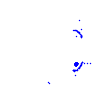
Particle: proton